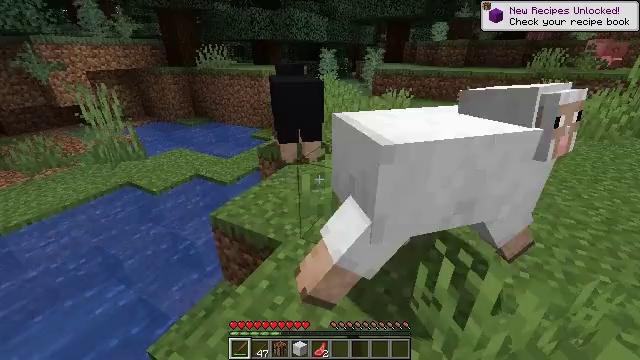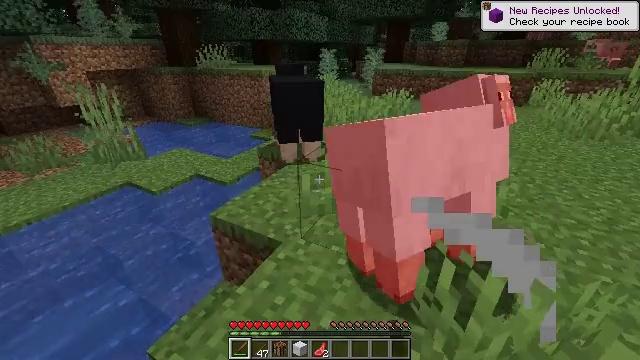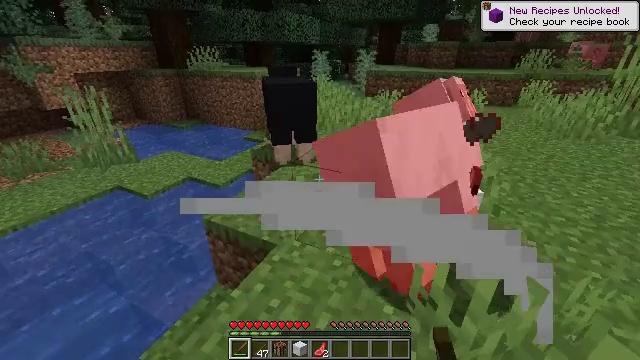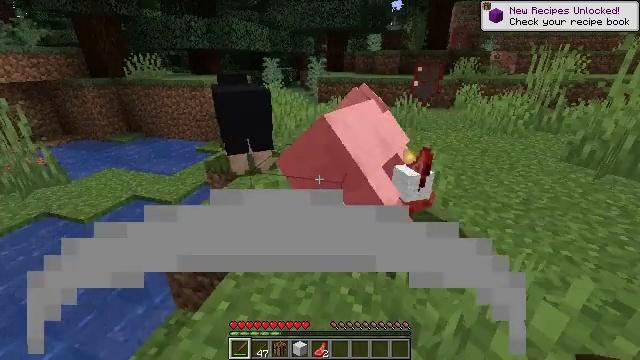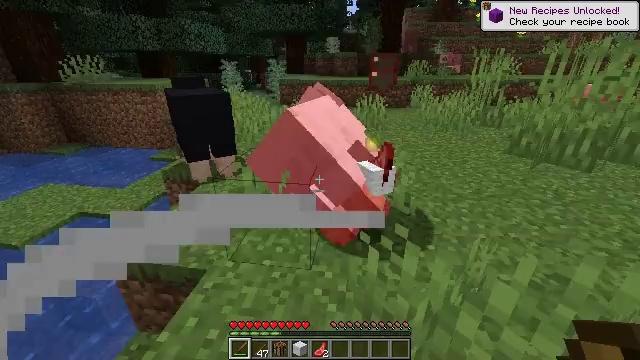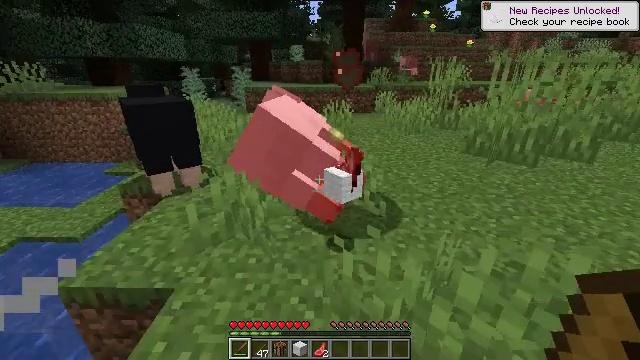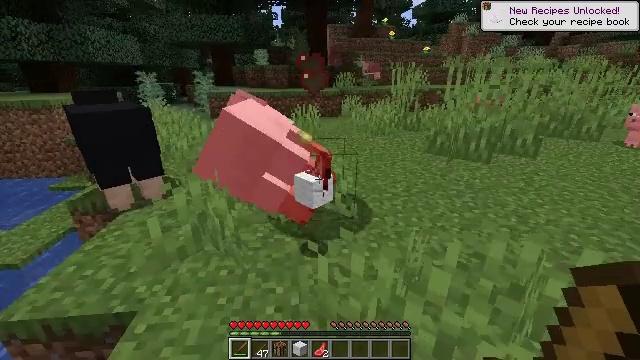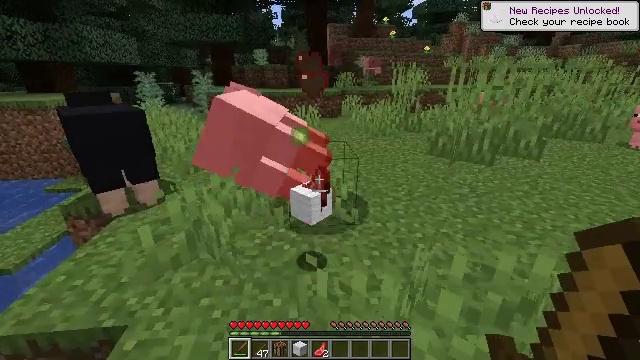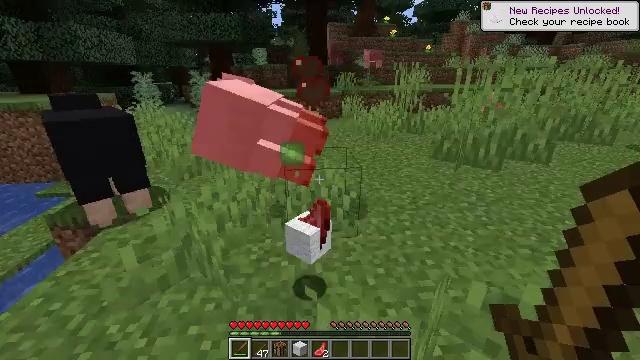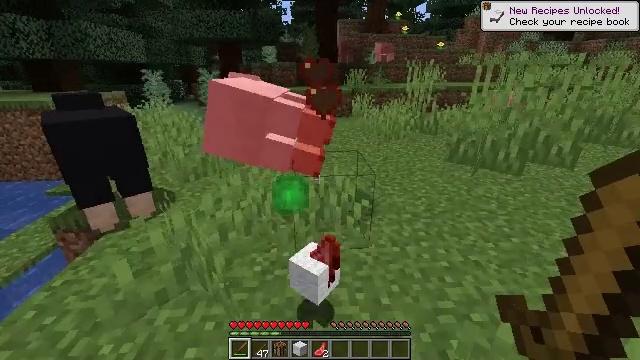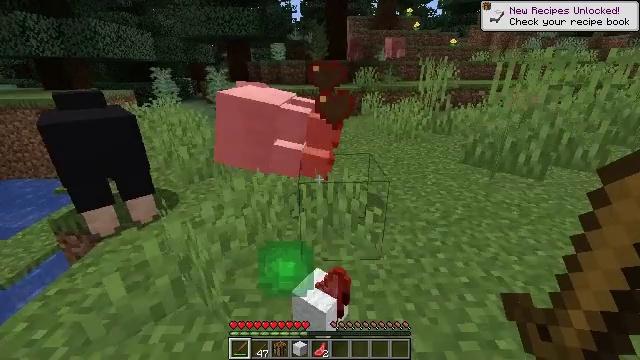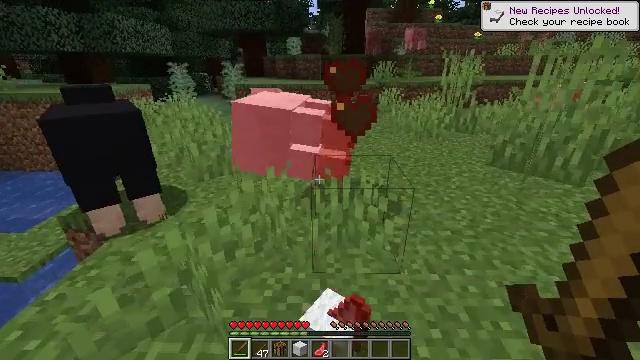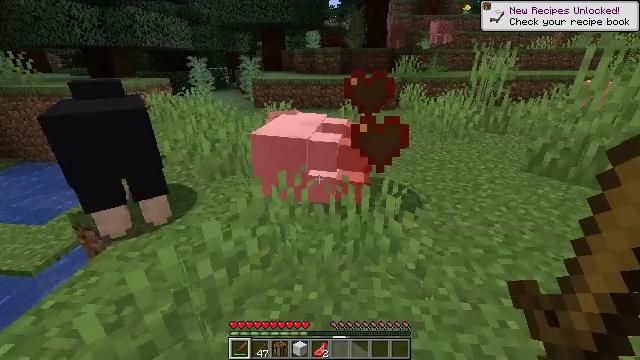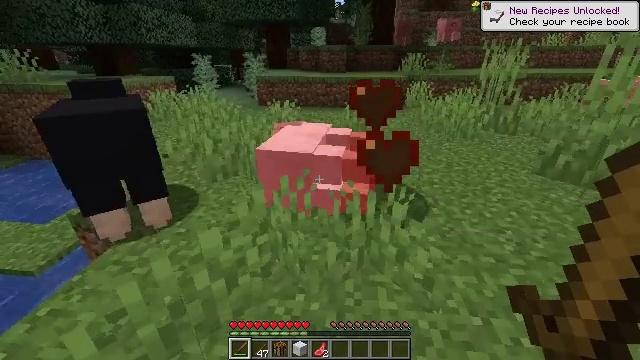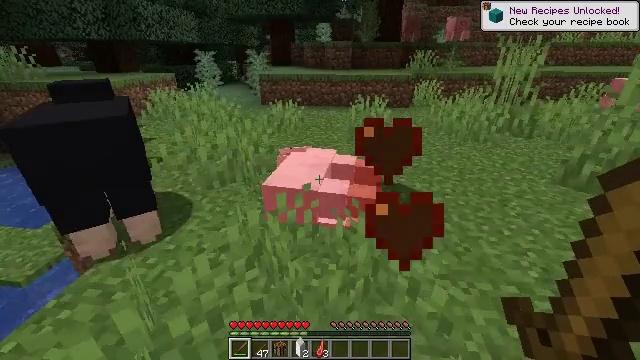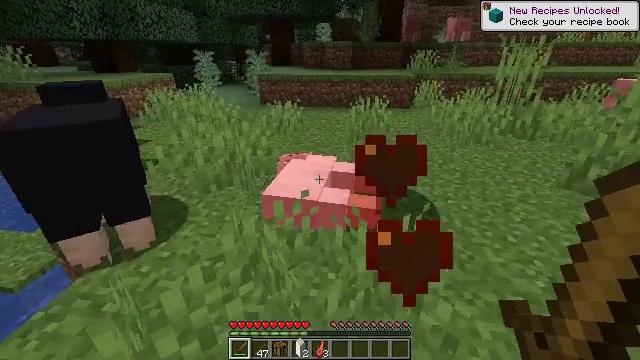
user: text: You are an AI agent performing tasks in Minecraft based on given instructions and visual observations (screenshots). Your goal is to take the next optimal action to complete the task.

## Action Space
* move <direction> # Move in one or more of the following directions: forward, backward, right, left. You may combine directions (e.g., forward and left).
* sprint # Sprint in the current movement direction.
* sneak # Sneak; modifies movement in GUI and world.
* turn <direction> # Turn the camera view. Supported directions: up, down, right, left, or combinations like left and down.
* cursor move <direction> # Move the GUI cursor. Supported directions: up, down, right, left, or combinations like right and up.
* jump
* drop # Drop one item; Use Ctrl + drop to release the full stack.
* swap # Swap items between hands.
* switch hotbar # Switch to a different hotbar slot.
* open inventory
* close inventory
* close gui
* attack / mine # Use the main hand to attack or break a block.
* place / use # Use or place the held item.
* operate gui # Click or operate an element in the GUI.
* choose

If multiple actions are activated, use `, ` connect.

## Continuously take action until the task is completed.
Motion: motion action
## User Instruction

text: Remove the tall grass to clear the area.
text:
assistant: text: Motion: no_op
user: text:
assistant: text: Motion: turn right
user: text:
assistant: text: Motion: turn right and up
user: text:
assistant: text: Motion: turn right
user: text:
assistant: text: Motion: turn right and up
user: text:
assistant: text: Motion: move forward, turn right
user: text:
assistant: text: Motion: move forward
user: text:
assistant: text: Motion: move forward
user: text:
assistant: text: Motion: move forward, turn left
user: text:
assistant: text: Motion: move forward, turn left
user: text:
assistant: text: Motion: move forward, turn left and down
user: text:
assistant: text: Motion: move forward, turn left
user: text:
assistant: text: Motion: move forward, turn left
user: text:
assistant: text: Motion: move forward, turn left
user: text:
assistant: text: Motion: move forward
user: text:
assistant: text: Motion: move forward
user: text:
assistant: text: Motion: no_op
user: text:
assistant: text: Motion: no_op
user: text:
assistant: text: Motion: no_op
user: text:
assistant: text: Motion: no_op
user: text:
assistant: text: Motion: turn left
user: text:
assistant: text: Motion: turn left
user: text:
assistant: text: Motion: move left, turn left
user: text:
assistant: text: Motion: move left, turn left
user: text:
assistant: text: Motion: move left, turn left
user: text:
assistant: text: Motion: move left, turn left
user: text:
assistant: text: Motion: move left, turn right
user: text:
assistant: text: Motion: move left, turn right
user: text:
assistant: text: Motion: turn right and down
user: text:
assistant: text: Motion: turn right